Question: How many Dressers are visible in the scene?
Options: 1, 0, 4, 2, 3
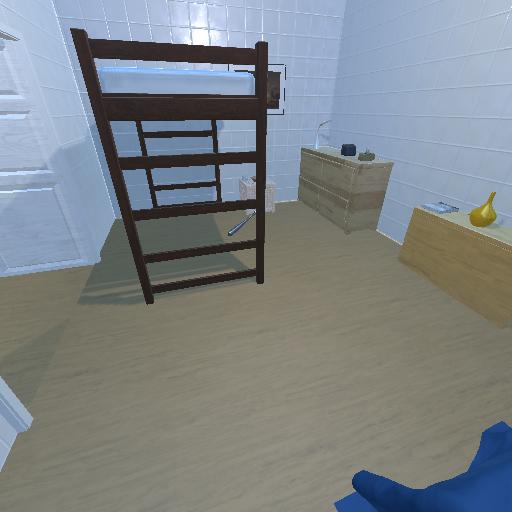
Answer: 1